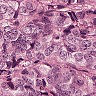
Metastatic tissue present: yes